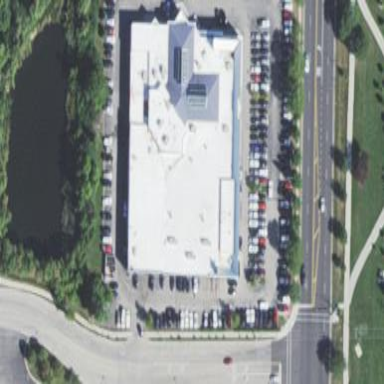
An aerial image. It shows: Commercial building housing car shop.